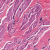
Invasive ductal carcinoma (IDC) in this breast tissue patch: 0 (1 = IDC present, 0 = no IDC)